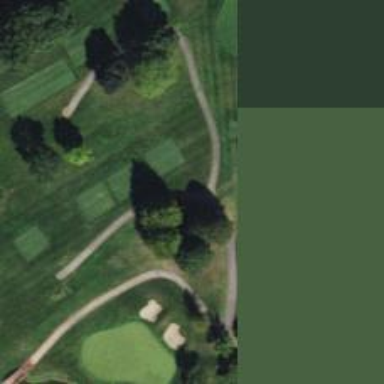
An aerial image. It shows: Service road with grade1 track surface. It resembles golf cart path.